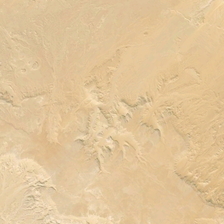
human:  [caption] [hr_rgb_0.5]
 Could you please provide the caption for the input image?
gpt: it is a piece of yellow desert .

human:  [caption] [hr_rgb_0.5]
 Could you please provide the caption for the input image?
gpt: it is a piece of yellow desert .

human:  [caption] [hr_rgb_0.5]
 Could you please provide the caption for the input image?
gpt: it is a piece of yellow desert .

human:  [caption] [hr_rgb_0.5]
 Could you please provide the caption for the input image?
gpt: it is a piece of yellow desert .

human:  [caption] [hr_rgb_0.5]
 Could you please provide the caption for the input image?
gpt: it is a piece of yellow desert .